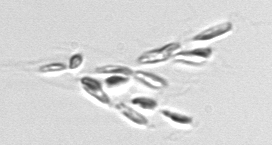
Label: Dinobryon